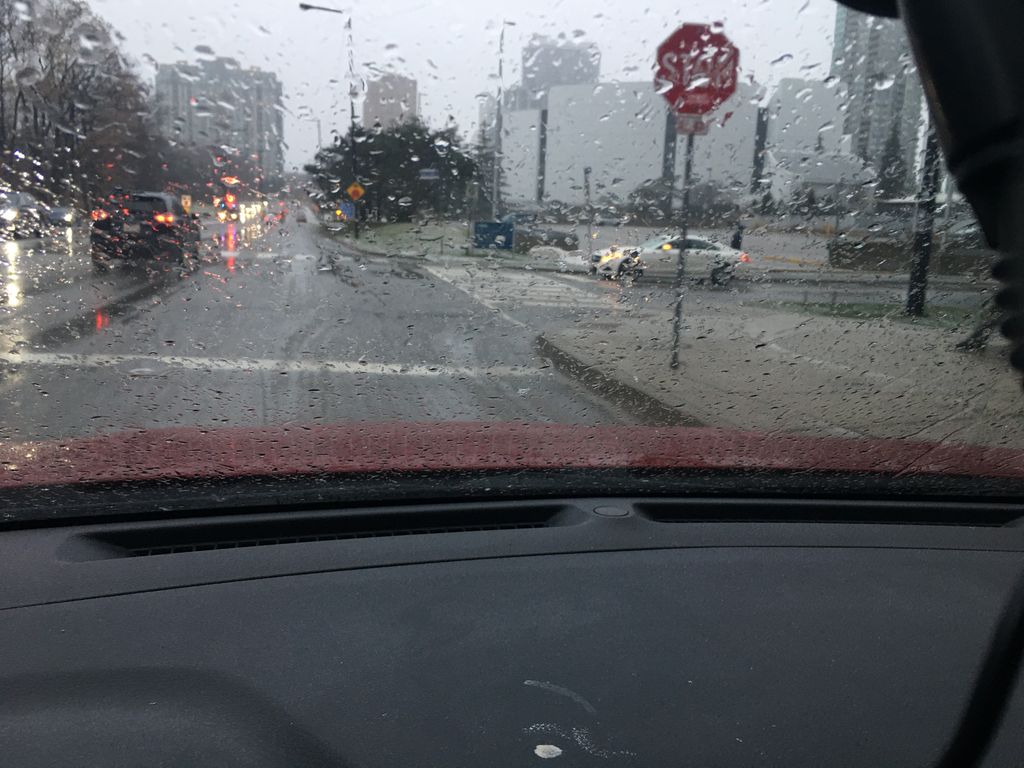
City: toronto